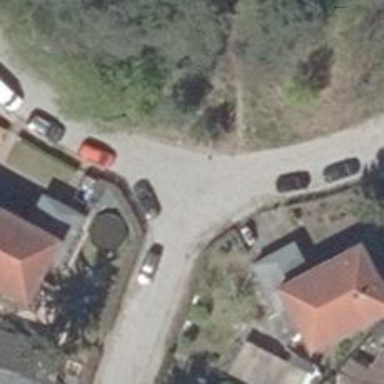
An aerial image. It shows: Residential road.